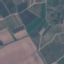
Land use / land cover: PermanentCrop